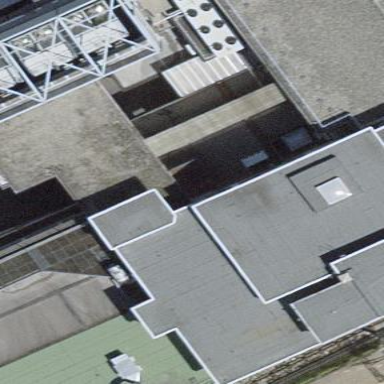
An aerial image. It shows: View of roof of building.